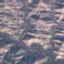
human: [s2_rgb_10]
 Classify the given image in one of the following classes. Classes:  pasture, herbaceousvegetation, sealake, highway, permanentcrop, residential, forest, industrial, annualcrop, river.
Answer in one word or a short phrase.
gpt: HerbaceousVegetation